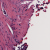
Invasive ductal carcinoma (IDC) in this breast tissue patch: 1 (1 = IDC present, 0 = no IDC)